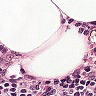
Metastatic tissue present: no